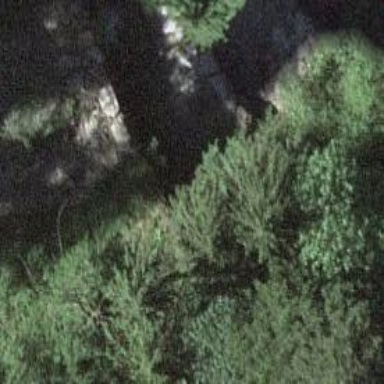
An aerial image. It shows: Retaining wall.